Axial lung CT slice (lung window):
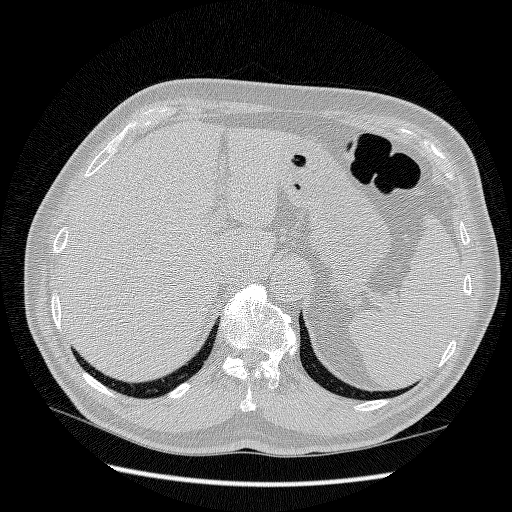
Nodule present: no